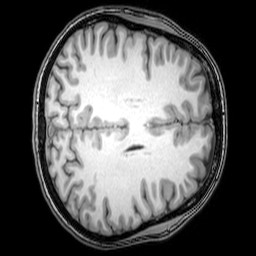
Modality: T1w
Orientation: axial
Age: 24
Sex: female
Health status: healthy
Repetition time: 0.081 s
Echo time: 0.037 s